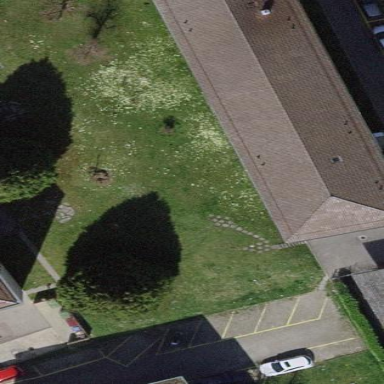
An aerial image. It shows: Hipped roof apartment building.